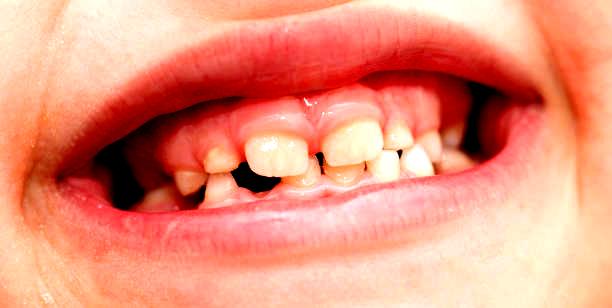
Condition: hypodontia